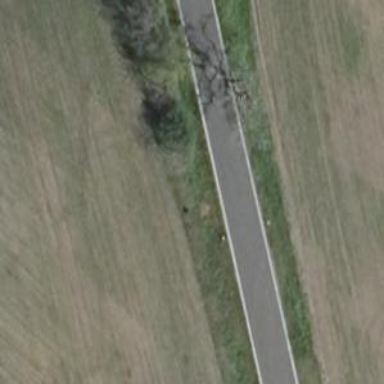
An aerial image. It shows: Row of deciduous broadleaved trees.